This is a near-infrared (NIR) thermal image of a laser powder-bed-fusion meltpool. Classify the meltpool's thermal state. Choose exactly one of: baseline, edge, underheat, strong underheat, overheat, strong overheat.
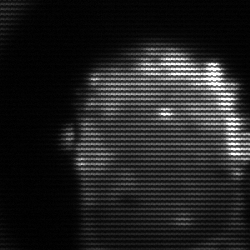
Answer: baseline